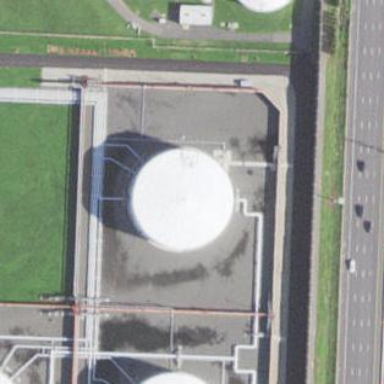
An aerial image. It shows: Storage tank which is man-made and housed in building.